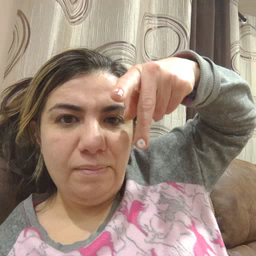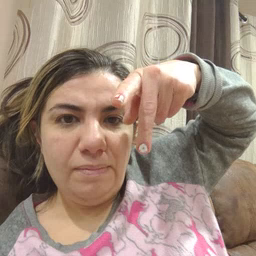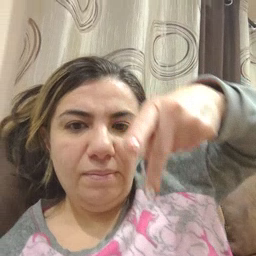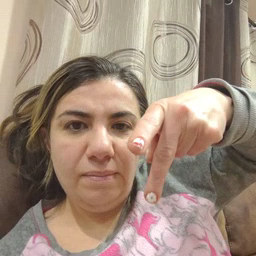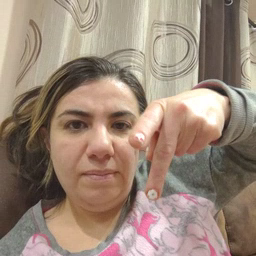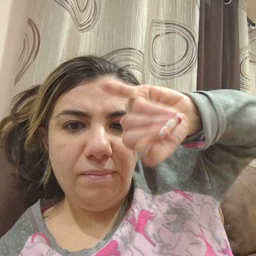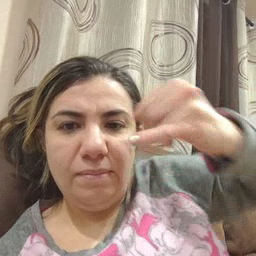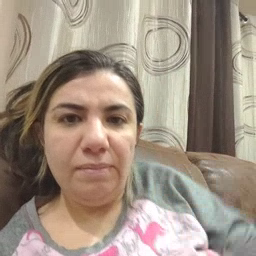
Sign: pajamas